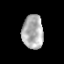
Tissue: prostate
Cell type: T cells
Senescence score: 0.324
Nuclear area (px): 701
Mean DAPI intensity: 176.896